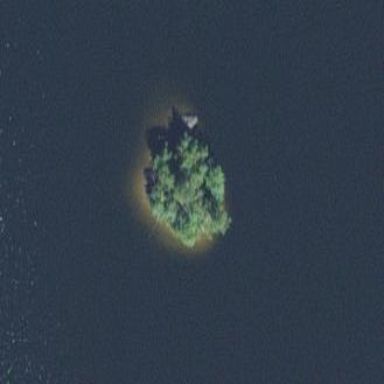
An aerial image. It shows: Image showing island.